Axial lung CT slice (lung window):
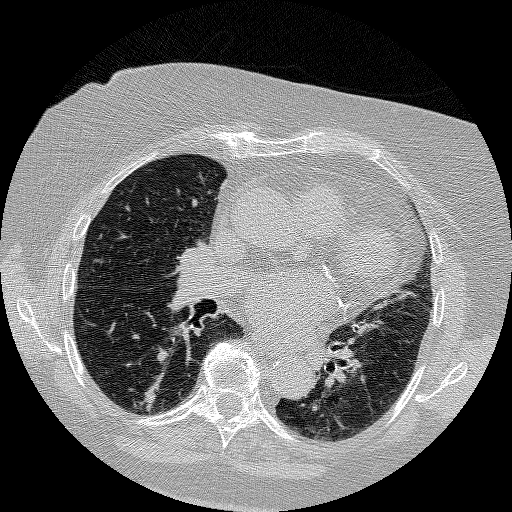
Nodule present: yes
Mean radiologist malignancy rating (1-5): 3